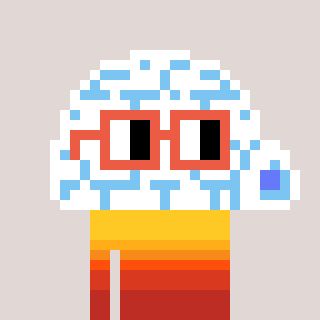
a pixel art character with square orange glasses, a igloo-shaped head and a darkpink-colored body on a warm background